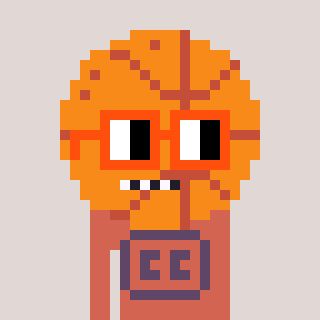
a pixel art character with square orange glasses, a basketball-shaped head and a peachy-colored body on a warm background